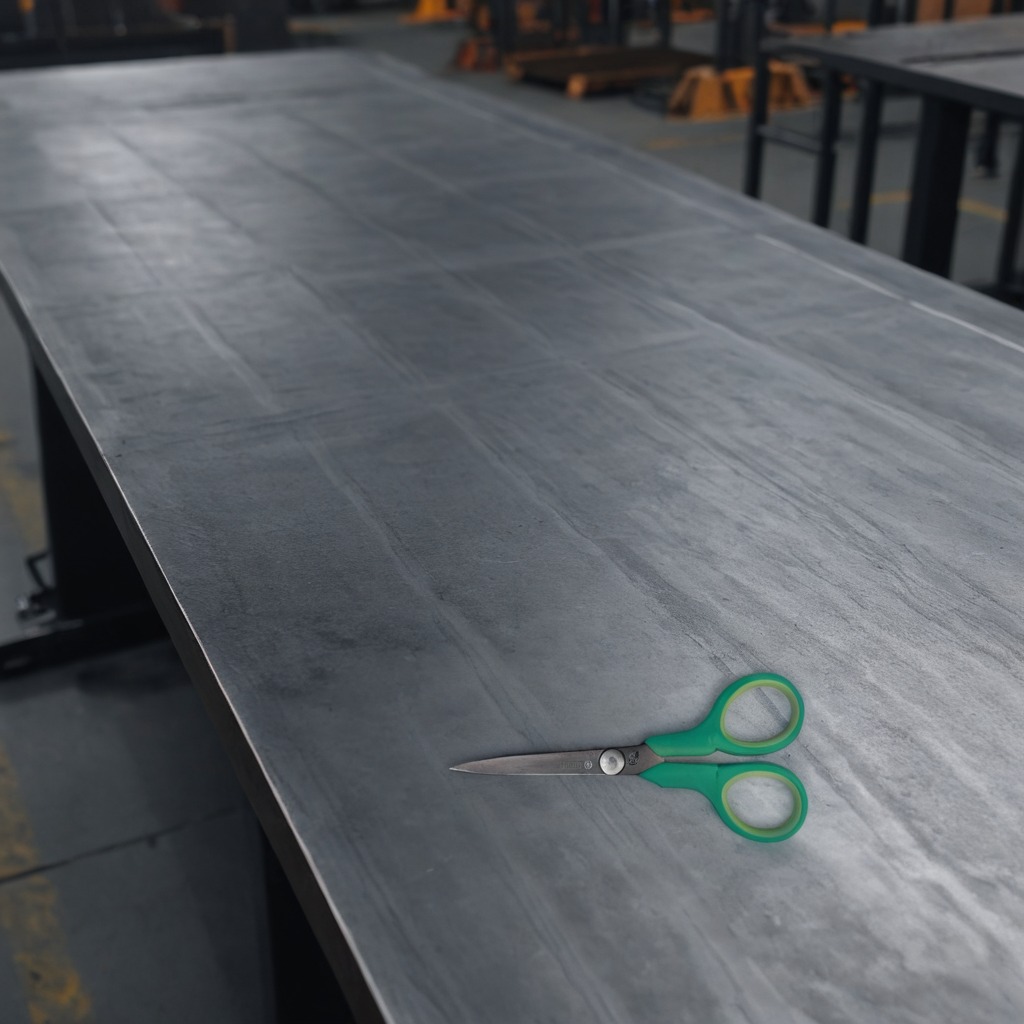
A scissor lies on a cold steel table in a mining workshop.